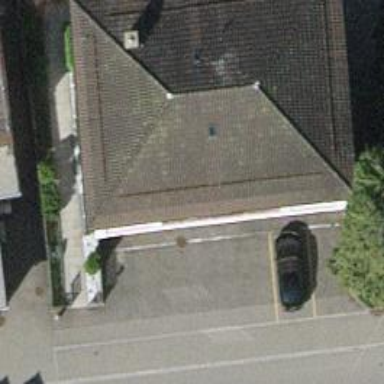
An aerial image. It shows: Building with hipped roof.